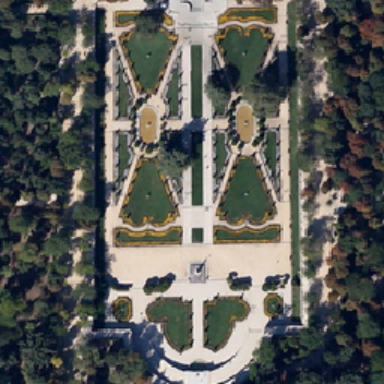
The shrubs have symmetrical squares some yellow lawns and oblong flower beds .